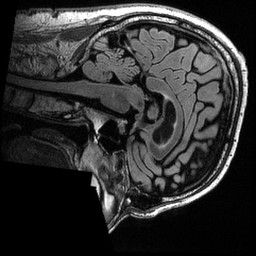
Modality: T2w
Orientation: sagittal
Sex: male
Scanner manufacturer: ge
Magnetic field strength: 3 T
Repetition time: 6 s
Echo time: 0.1287 s